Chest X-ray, PA view. Patient: 15 years old, sex M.
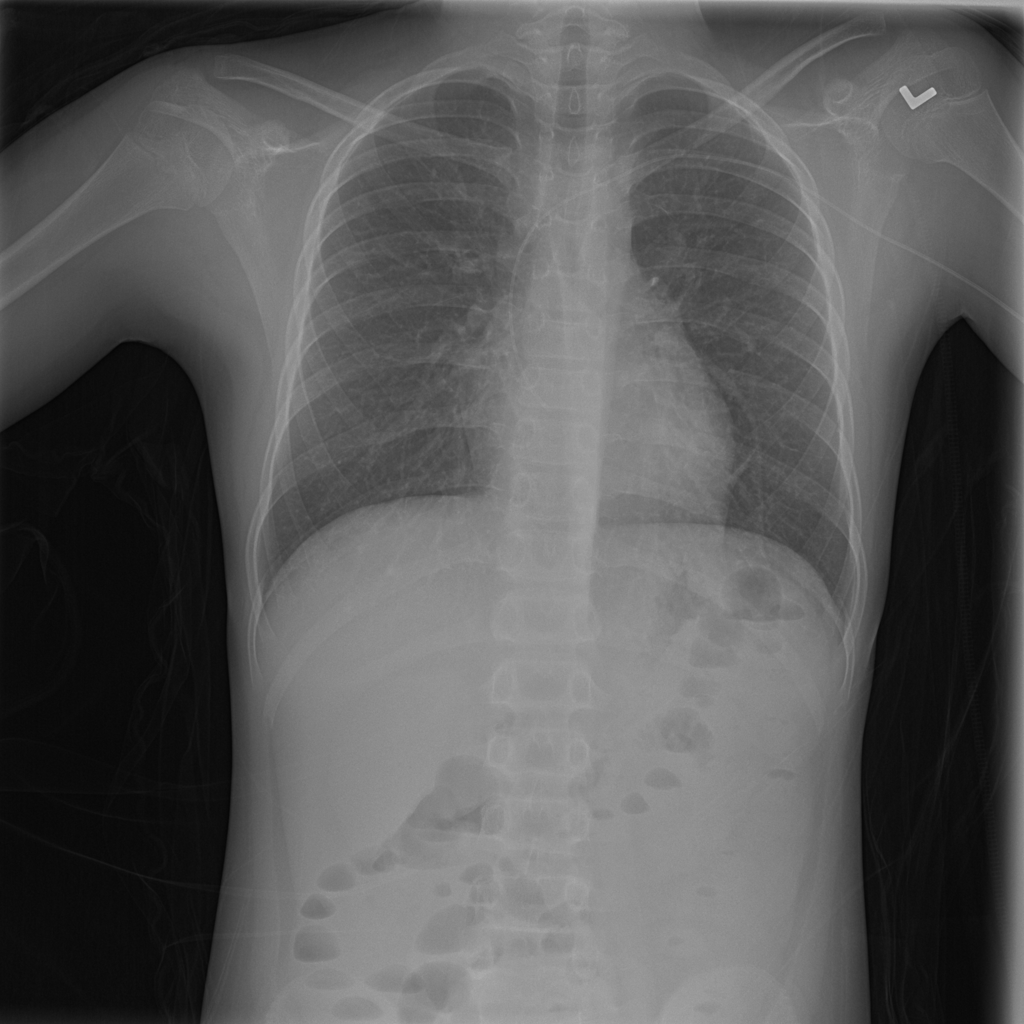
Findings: No Finding